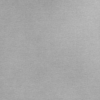
Label: dusty